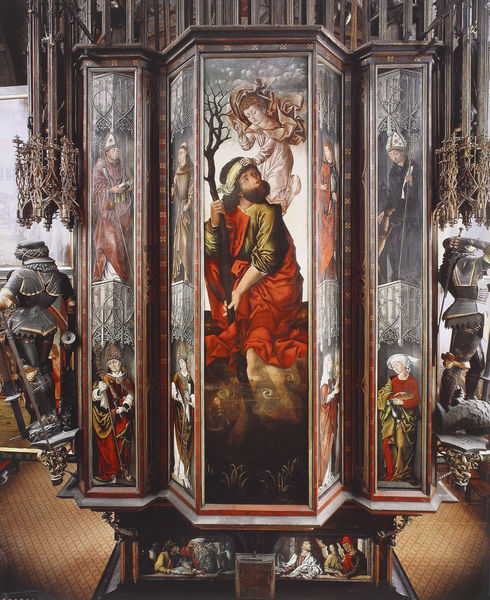
Titel: Hochaltar in der Wallfahrts- und Pfarrkirche St. Wolfgang
Künstler: Michael Pacher
Standort: Sankt Wolfgang am Abersee, Pfarrkirche St. Wolfgang (EU - AUT - Salzkammergut)
Schlagwörter: rot, tragen, baumstamm, kirche, mantel, bischof, zweig, rüstung, altar, schnitzerei, gotisch, heiliger, heilige, jesu, drache, altarbild, georg, tryptichon, retabel, flügelaltar, christopherus, christophorus, holzretabel